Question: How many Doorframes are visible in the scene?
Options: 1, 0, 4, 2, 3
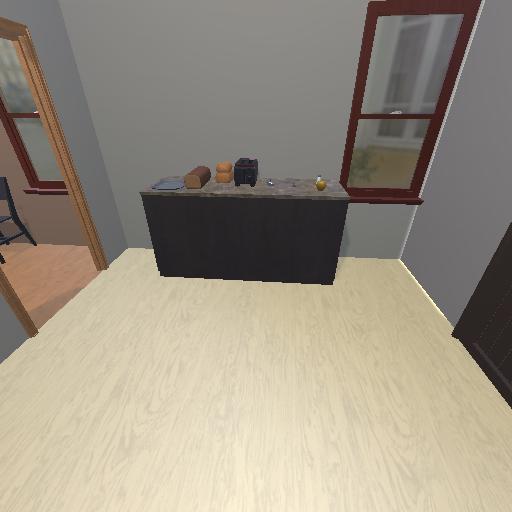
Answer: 1